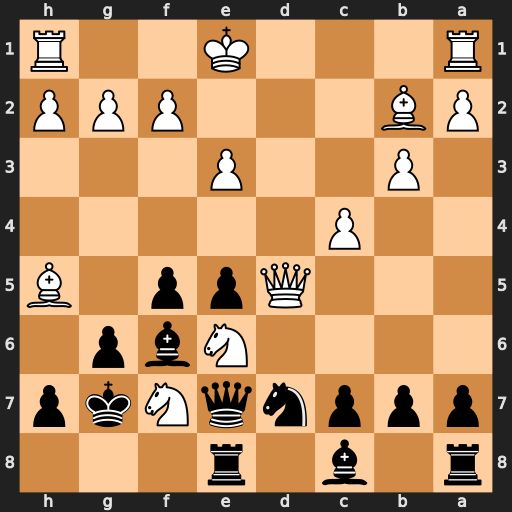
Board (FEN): r1b1r3/pppnqNkp/4Nbp1/3Qpp1B/2P5/1P2P3/PB3PPP/R3K2R
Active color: b
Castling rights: KQ
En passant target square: -
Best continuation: Qxe6 Qxe6 Rxe6